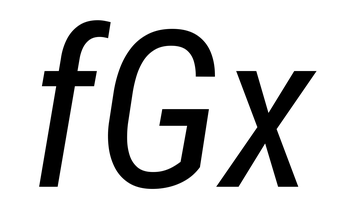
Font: Roboto-Italic_Condensed_Italic